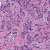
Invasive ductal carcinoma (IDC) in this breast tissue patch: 1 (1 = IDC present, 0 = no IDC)